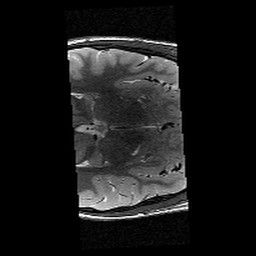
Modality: T2w
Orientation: axial
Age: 13
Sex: male
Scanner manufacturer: siemens
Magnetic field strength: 3 T
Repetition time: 9.23 s
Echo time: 0.067 s